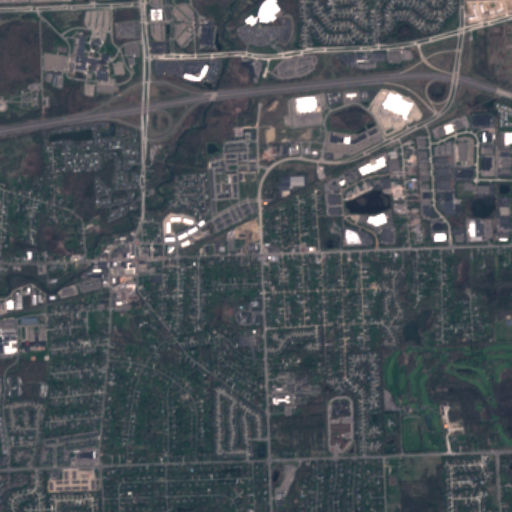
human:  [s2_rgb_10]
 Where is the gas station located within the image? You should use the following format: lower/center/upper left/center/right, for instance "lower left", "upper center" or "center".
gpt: The gas station is located in the upper center of the image.
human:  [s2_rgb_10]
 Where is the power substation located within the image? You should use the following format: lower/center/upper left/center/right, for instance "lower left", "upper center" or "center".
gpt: The power substation is located in the upper center of the image.
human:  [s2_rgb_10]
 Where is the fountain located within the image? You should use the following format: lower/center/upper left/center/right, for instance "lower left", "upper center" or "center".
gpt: The fountain is located in the upper center of the image.
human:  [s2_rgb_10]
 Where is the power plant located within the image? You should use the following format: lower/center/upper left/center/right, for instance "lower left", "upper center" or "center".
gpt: There is no power plant in the image.